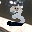
Label: 3